Question: I have problems when allocating memory on a Tiva C launchpad (ARM Cortex M4), what I am trying to do is to dynamically allocate a pointer to pointers to structure inside another structure, at some point 'calloc()' returns a pointer which is the same value as the address where the pointer is stored.
I find this a bit difficult to explain, so I made this code which illustrates what I want to do and that works perfectly fine on <URL>, but it doesn't work the same way in my application.
'''
#include <stdio.h>
#include <stdint.h>
#include <stdlib.h>
#include <stddef.h>
typedef struct
{
uint32_t Pin;
uint32_t Port;
} fGpio_Pin;
typedef struct
{
uint32_t Mode;
uint32_t nPins;
fGpio_Pin** Pins;
} fSpi_Mod;
fSpi_Mod* Spi;
void printSizes (void)
{
printf("Size of uint8_t: %i bytes.
", sizeof(uint8_t));
printf("Size of uint16_t: %i bytes.
", sizeof(uint16_t));
printf("Size of uint32_t: %i bytes.
", sizeof(uint32_t));
printf("Size of uint64_t: %i bytes.
", sizeof(uint64_t));
printf("Size of fSpi_Mod*: %i bytes.
", sizeof(fSpi_Mod*));
printf("Size of fSpi_Mod: %i bytes.
", sizeof(fSpi_Mod));
printf("Size of fGpio_Pin**: %i bytes.
", sizeof(fGpio_Pin**));
printf("Size of fGpio_Pin*: %i bytes.
", sizeof(fGpio_Pin*));
printf("Size of fGpio_Pin: %i bytes.
", sizeof(fGpio_Pin));
printf("----
");
}
void printStructure (fSpi_Mod* Spi_Mod)
{
uint8_t i;
printf("The address of the structure is 0x%X.
", Spi_Mod);
printf("The value of mode is 0x%X and address 0x%X.
", Spi_Mod->Mode, &(Spi_Mod->Mode));
printf("The value of nPins is 0x%X and address 0x%X.
", Spi_Mod->nPins, &(Spi_Mod->nPins));
printf("The value of Pins is 0x%X and address 0x%X.
", Spi_Mod->Pins, &(Spi_Mod->Pins));
for (i = 0; i < Spi_Mod->nPins; i++)
{
printf("#%i | The pointer that points to Gpio structure is 0x%X at address 0x%X.
", i, *(Spi_Mod->Pins + i), &(*(Spi_Mod->Pins + i)));
printf("#%i | The value of Pin of Gpio structure is 0x%X and address 0x%X.
", i, ((*(Spi_Mod->Pins + i)))->Pin, &(((*(Spi_Mod->Pins + i)))->Pin));
printf("#%i | The value of Port of Gpio structure is 0x%X and address 0x%X.
", i, ((*(Spi_Mod->Pins + i)))->Port, &(((*(Spi_Mod->Pins + i)))->Port));
}
printf("----
");
}
int main()
{
uint8_t i = 0;
printf(">>>> Begin program.
");
printSizes();
Spi = (fSpi_Mod*) calloc(1, sizeof(fSpi_Mod));
if (Spi == NULL) {
printf("Insufficient memory.
");
return 1;
}
//printStructure(Spi);
Spi->Mode = 0x05;
Spi->nPins = 0x04;
Spi->Pins = (fGpio_Pin**) calloc(Spi->nPins, sizeof(fGpio_Pin*));
if (Spi->Pins == NULL)
{
printf("Insufficient memory.
");
return 1;
}
//printStructure(Spi);
for (i = 0; i < Spi->nPins; i++)
{
(*(Spi->Pins + i)) = (fGpio_Pin*) calloc(1, sizeof(fGpio_Pin));
if ((*(Spi->Pins + i)) == NULL)
{
printf("Insufficient memory.
");
return 1;
}
}
printStructure(Spi);
printf(">>>> End program.
");
}
'''
In my application, when I try to allocate four pointers of type "pointer to '(fGpio_Pin*)'" and cast it to '(fGpio_Pin**)', 'calloc()' returns the address of 'Spi->Pins', so basically the address of 'Spi->Pins' and its value are the same and it becomes a pointer to itself, and that is when problems begin to appear.
There is enough memory in the heap and 'calloc()' doesn't return a 'NULL' pointer, could this be implementation dependant? I am using TI ARM Compiler and Code Composer Studio, not gcc.
Perhaps I am missing something so I will keep looking. Thank you for your time.
Edit1:
This is the output of the code above, which works OK.
'''
>>>> Begin program.
Size of uint8_t: 1 bytes.
Size of uint16_t: 2 bytes.
Size of uint32_t: 4 bytes.
Size of uint64_t: 8 bytes.
Size of fSpi_Mod*: 8 bytes.
Size of fSpi_Mod: 24 bytes.
Size of fGpio_Pin**: 8 bytes.
Size of fGpio_Pin*: 8 bytes.
Size of fGpio_Pin: 8 bytes.
----
The address of the structure is 0x1DF7010.
The value of mode is 0x5 and address 0x1DF7010.
The value of nPins is 0x4 and address 0x1DF7014.
The value of Pins is 0x1DF7030 and address 0x1DF7018.
#0 | The pointer that points to Gpio structure is 0x1DF7060 at address 0x1DF7030.
#0 | The value of Pin of Gpio structure is 0x0 and address 0x1DF7060.
#0 | The value of Port of Gpio structure is 0x0 and address 0x1DF7064.
#1 | The pointer that points to Gpio structure is 0x1DF7080 at address 0x1DF7038.
#1 | The value of Pin of Gpio structure is 0x0 and address 0x1DF7080.
#1 | The value of Port of Gpio structure is 0x0 and address 0x1DF7084.
#2 | The pointer that points to Gpio structure is 0x1DF70A0 at address 0x1DF7040.
#2 | The value of Pin of Gpio structure is 0x0 and address 0x1DF70A0.
#2 | The value of Port of Gpio structure is 0x0 and address 0x1DF70A4.
#3 | The pointer that points to Gpio structure is 0x1DF70C0 at address 0x1DF7048.
#3 | The value of Pin of Gpio structure is 0x0 and address 0x1DF70C0.
#3 | The value of Port of Gpio structure is 0x0 and address 0x1DF70C4.
----
>>>> End program.
'''
In my application (I can't post images I don't have enough reputation):
After the calloc:

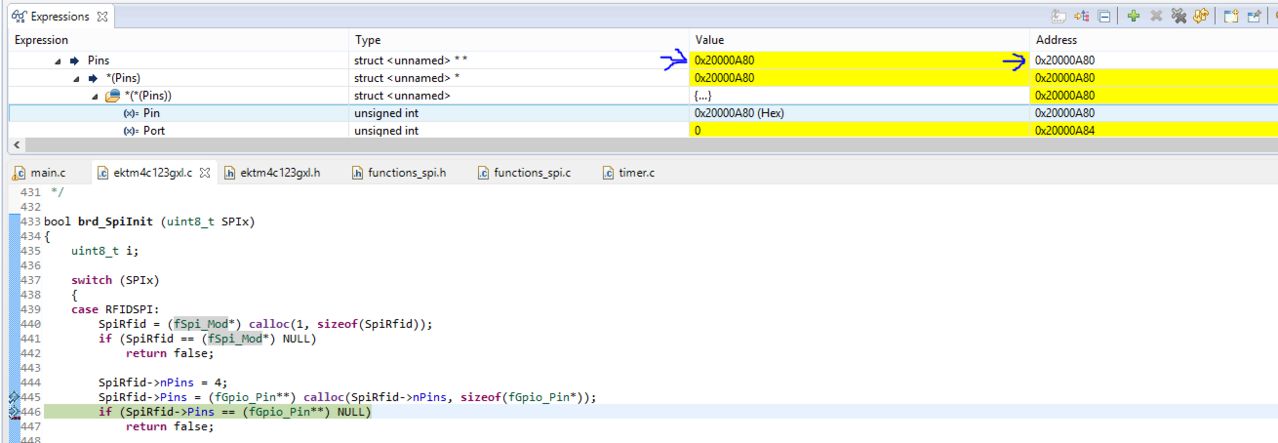
Answer: I think your first calloc call is allocating insufficient memory. From the screenshot of the debugger you posted:
'''
SpiRfid = (fSpi_Mod*) calloc(1, sizeof(SpiRfid));
'''
This will allocate only enough memory for the pointer, not the structure. You probably want
'''
SpiRfid = (fSpi_Mod*) calloc(1, sizeof(*SpiRfid));
'''